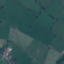
Land use / land cover: Pasture